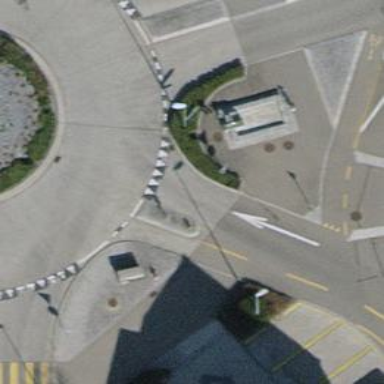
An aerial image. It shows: Asphalt footway with unmarked crossing.